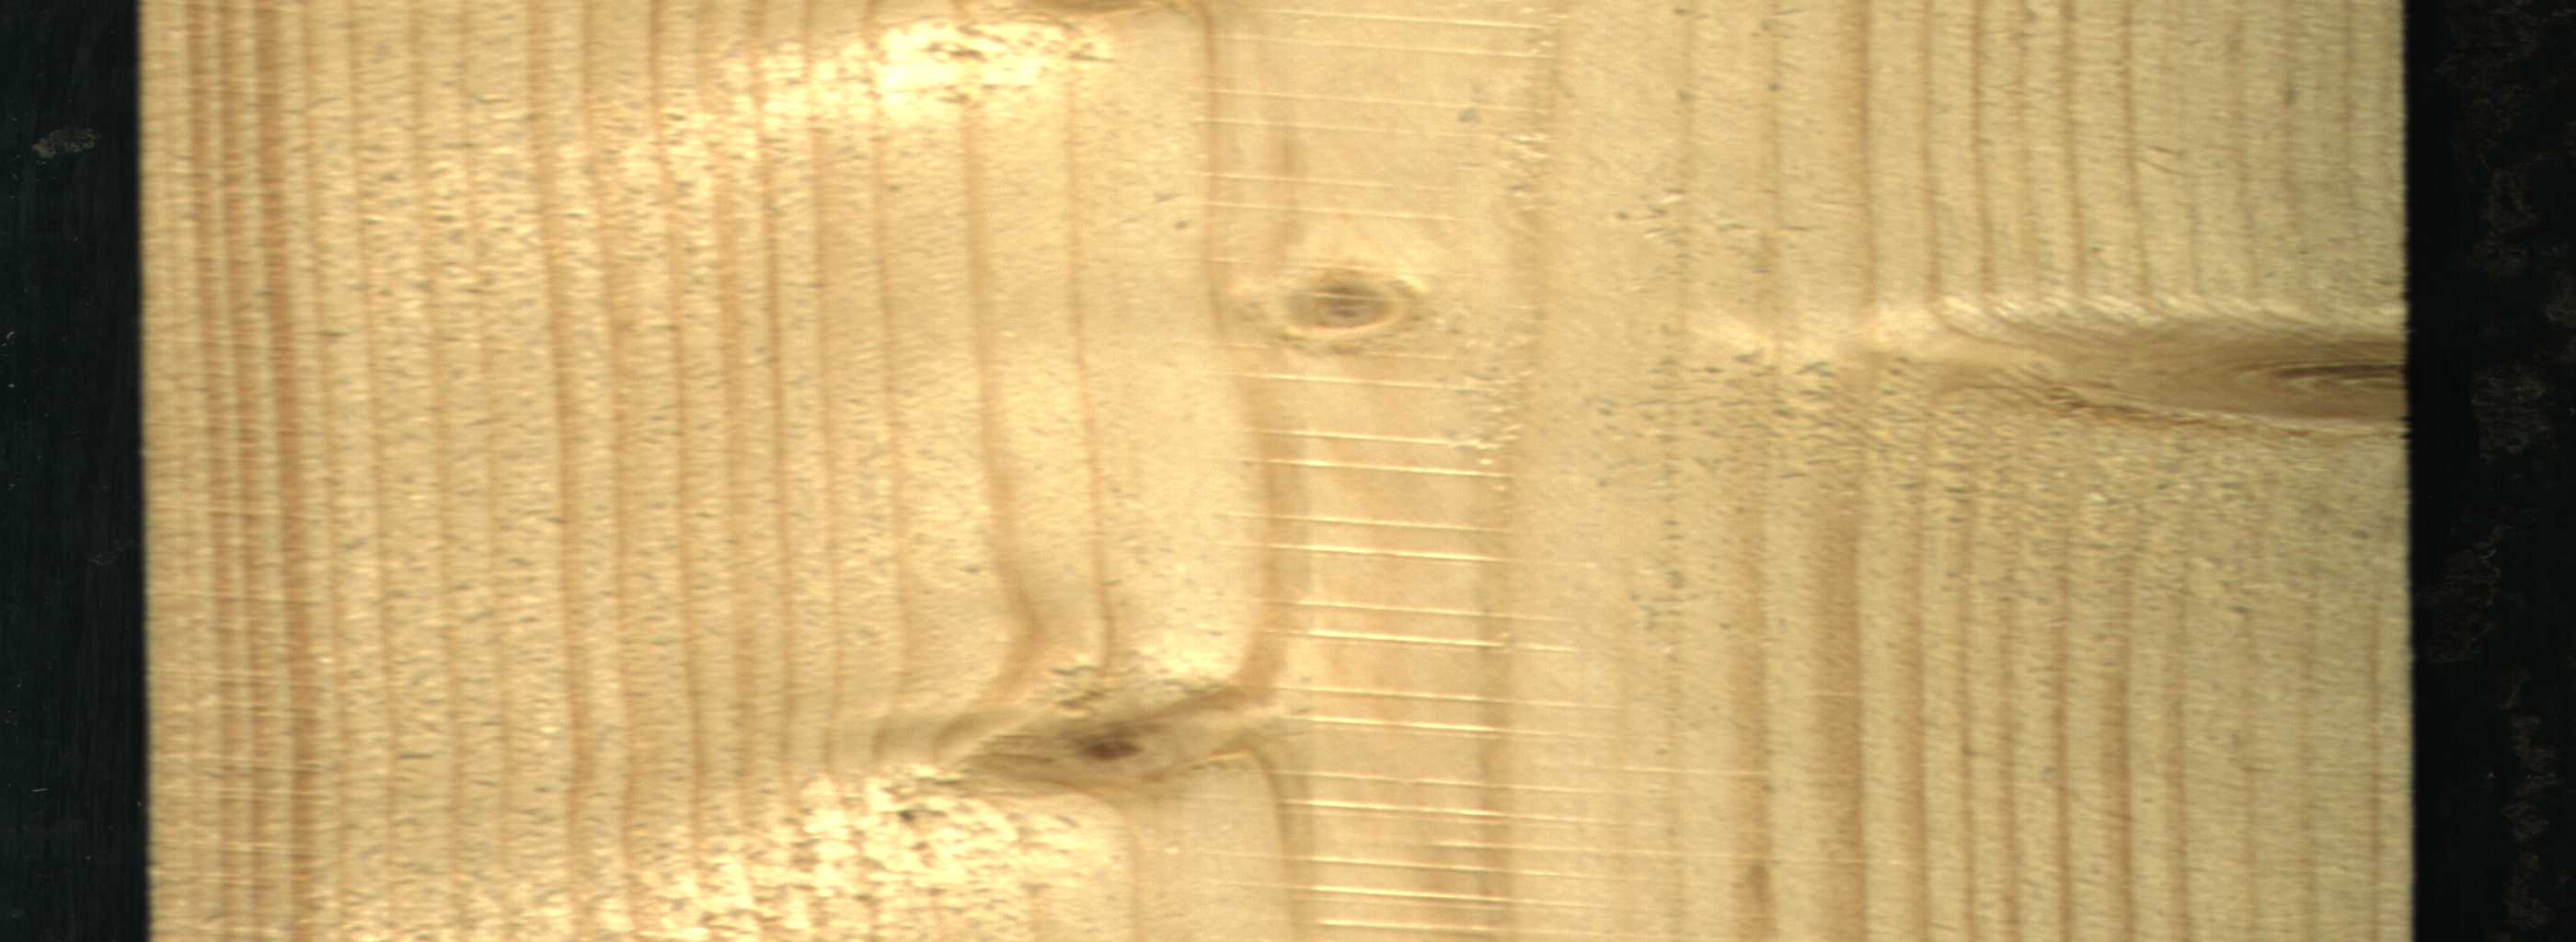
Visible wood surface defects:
Live_Knot
Live_Knot
Live_Knot